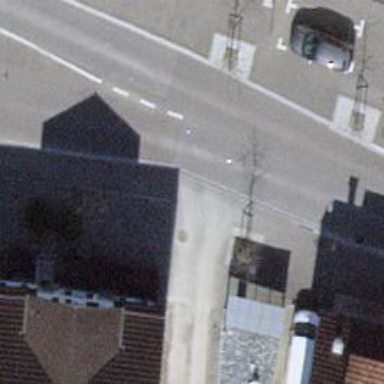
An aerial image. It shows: Bus stop with platform for public transport.